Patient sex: F
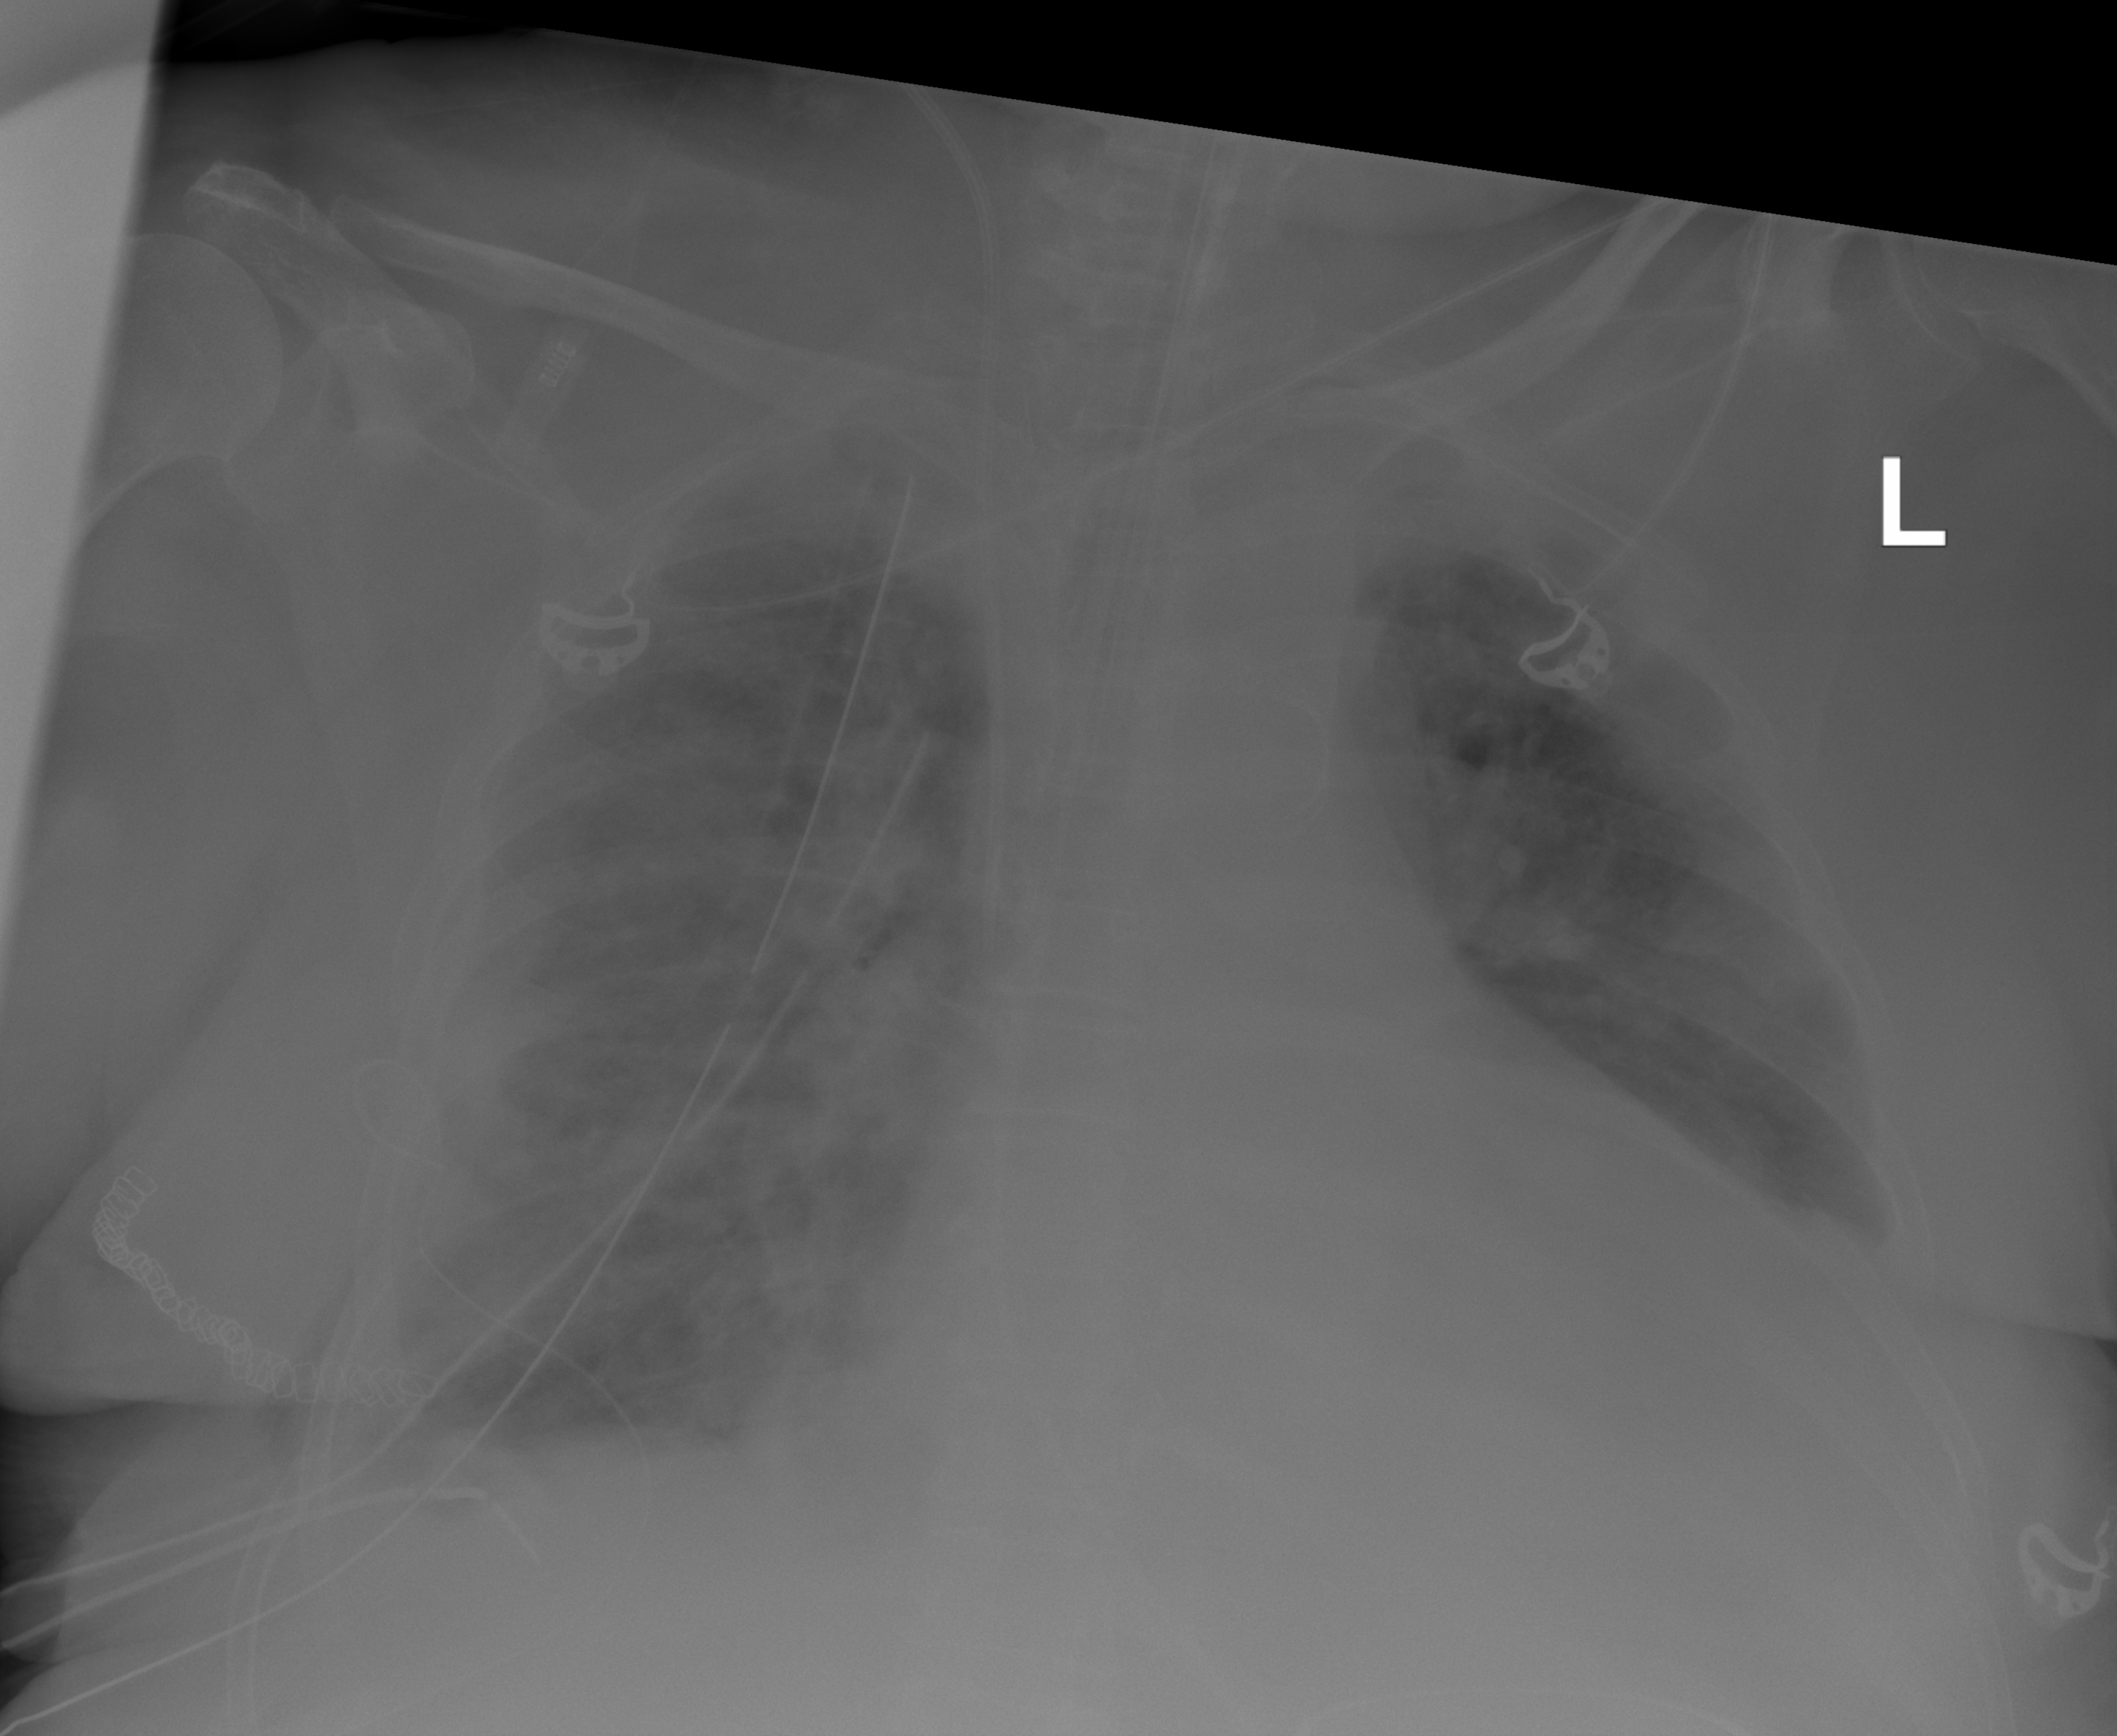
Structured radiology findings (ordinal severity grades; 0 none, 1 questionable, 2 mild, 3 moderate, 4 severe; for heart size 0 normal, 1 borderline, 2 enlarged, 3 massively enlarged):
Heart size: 2
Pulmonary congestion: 2
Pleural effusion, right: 0
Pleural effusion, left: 2
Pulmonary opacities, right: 2
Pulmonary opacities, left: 0
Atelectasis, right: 2
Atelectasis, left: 2